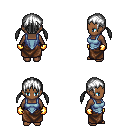
a pixel art fantasy rpg character, female body template, human, dark skin, blue vest, robe skirt, white twin-tailed hairstyle, gold gloves, four views (front, back, left, right), 2x2 character sprite sheet, small pixel art, hard edges, no anti-aliasing